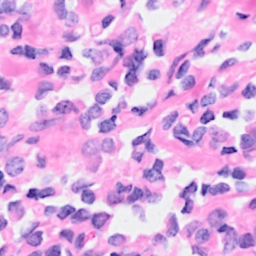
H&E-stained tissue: Breast